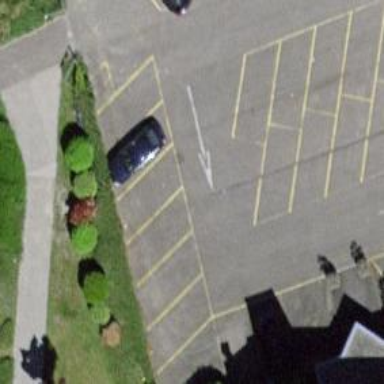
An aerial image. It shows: Parking aisle designated for service vehicles.